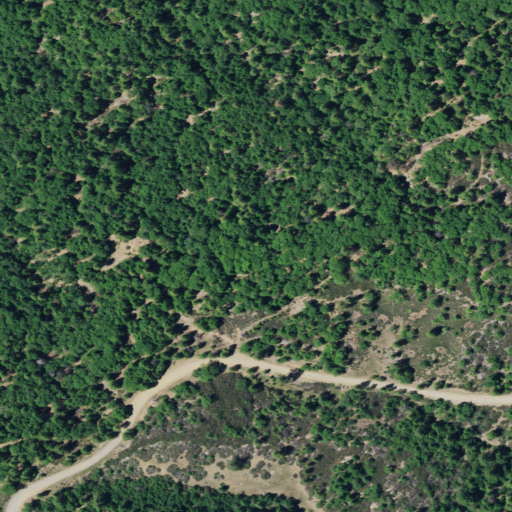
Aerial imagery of ridge(s) in California named Mexico Ridge containing evergreen forest, mixed forest, grassland, open development, shrub, deciduous forest, and low intensity development